Question: I am working with a table view in Xcode that contains customs cells with a textfield element in them. If my table is expanded out to where a scroll isn't required then it works perfectly, but I am trying to have my table scroll to the next cell down once the user hits return so that it can be smaller.
The scrolling down on return part is actually working fine, the problem is that depending on how small I make the table view, it will replace a variable number of the cells below textField.text element with the user input that was added into a previous cell. I have no idea why this is happening.
'''
func tableView(_ tableView: UITableView, cellForRowAt indexPath: IndexPath) -> UITableViewCell {
let cell:MyCustomCell = self.tableView.dequeueReusableCell(withIdentifier: cellReuseIdentifier) as! MyCustomCell
cell.id = indexPath.item
cell.tag = indexPath.item
cell.n.tag = indexPath.item
return cell
}
'''

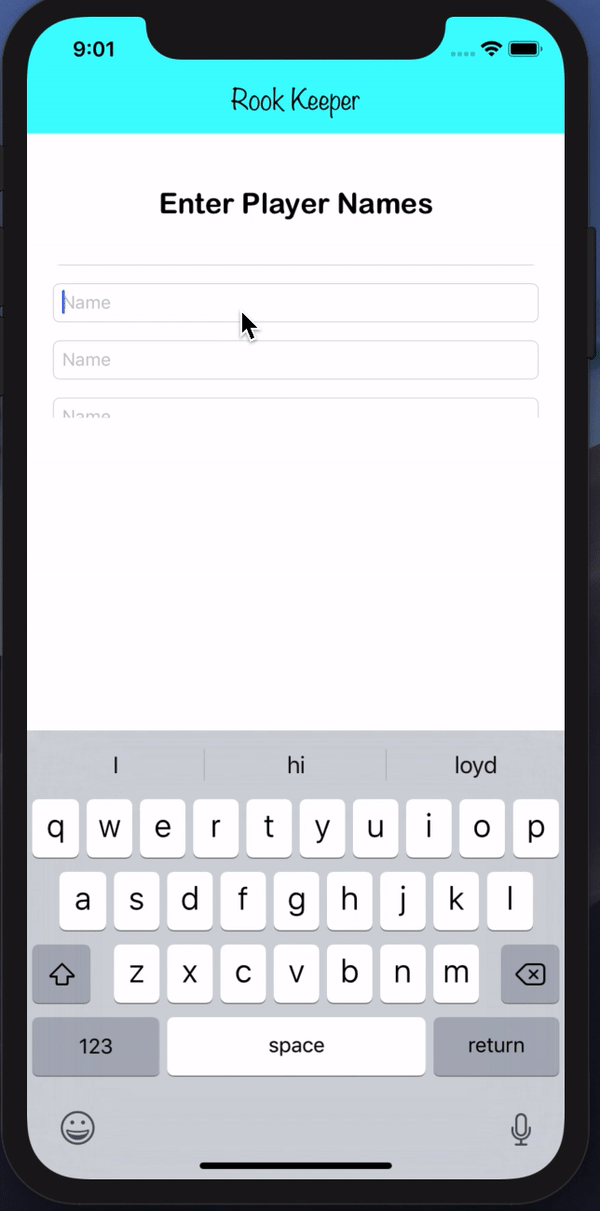
Answer: I was able to come up with an answer based off of your answers, so thank you very much and here it is.
'''
func tableView(_ tableView: UITableView, cellForRowAt indexPath: IndexPath) -> UITableViewCell {
print("Text field cell for row at")
let cell:MyCustomCell = self.tableView.dequeueReusableCell(withIdentifier: cellReuseIdentifier) as! MyCustomCell
if firstTable < numP{
cell.n.text = nil
cell.firstTime=true
cell.n.tag = indexPath.row
return cell
}
else{
cell.n.text = names[indexPath.row]
cell.n.tag = indexPath.row
return cell
}
}
'''
In my code the variable "firstTable" is incremented (in another function) each time user input is added until it reaches the total amount of inputs it's supposed to (based of previous views input). Inside the "if" it is using blank cells with the text value reset to nil to collect user input, but once firstTable > # supposed to be in array, the "else" section is used to render the table using the elements from the array of user input to populate the cells.